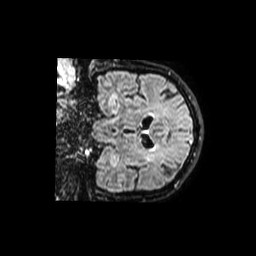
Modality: FLAIR
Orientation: coronal
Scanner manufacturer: philips
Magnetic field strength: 1.5 T
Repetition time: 8 s
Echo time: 0.2965 s